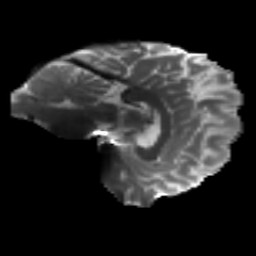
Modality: T2w
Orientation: sagittal
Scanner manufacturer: siemens
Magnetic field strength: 3 T
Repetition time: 4.16 s
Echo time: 0.0806 s